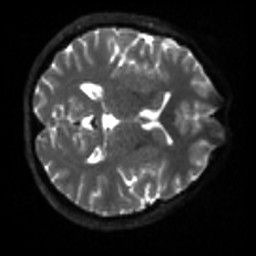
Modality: sbref
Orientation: axial
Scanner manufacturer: siemens
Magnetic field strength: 3 T
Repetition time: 4 s
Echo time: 0.0594 s